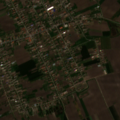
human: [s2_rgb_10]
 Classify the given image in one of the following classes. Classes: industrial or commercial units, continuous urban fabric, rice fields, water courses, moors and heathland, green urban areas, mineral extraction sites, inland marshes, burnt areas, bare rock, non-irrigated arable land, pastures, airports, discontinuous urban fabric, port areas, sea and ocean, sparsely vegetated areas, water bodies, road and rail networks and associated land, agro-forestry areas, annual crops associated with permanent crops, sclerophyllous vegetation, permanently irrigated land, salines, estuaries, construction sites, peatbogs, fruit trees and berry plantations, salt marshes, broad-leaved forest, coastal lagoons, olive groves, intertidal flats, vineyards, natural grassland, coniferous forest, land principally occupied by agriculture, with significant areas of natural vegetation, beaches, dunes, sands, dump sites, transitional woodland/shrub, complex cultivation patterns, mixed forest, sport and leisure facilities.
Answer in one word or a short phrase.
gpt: discontinuous urban fabric, non-irrigated arable land, complex cultivation patterns